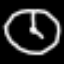
Label: clock